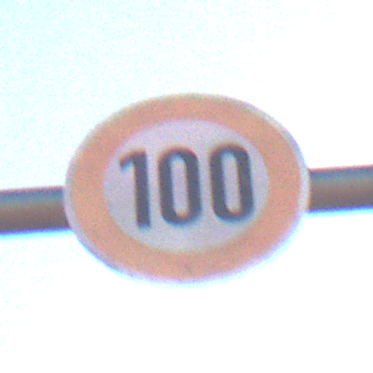
Verkehrszeichen: Geschwindigkeit100
Umgebung: Outdoor, Nature
Tageszeit: MorningAfternoon
Wetter: Clear
Licht: Natural
Jahreszeit: NotSpecified
Kontrast: HighContrast